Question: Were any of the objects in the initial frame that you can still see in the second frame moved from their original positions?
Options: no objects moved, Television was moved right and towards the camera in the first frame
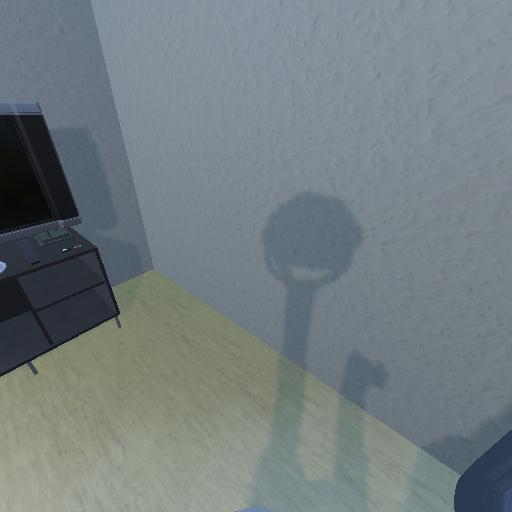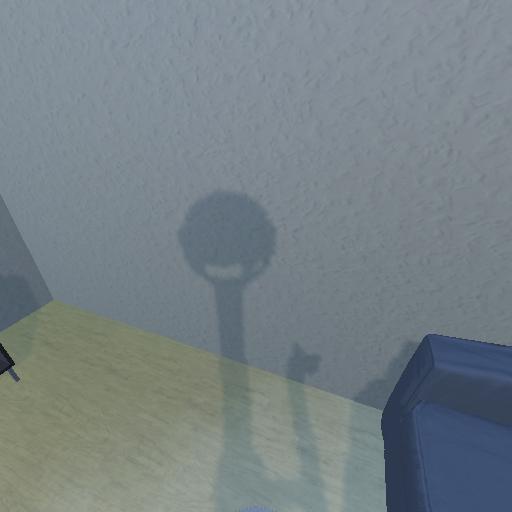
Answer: no objects moved